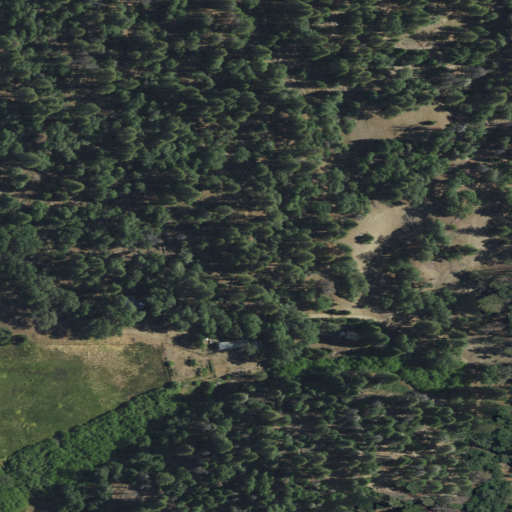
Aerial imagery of plain(s) in California named Breckenridge Meadows containing evergreen forest, shrub, deciduous forest, woody wetlands, open development, and mixed forest